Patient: sex F, age 26
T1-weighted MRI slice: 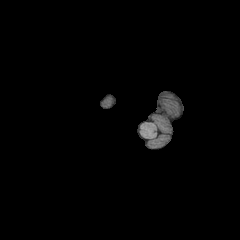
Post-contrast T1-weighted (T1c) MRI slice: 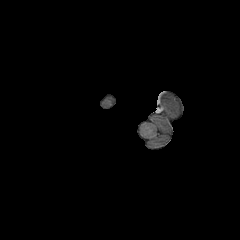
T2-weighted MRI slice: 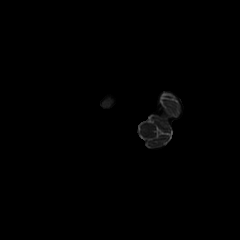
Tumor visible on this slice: no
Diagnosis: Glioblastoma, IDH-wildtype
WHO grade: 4